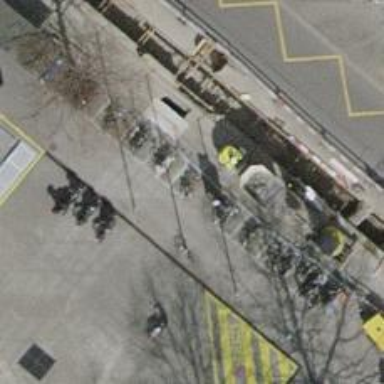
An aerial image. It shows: Bicycle parking area with stands available.